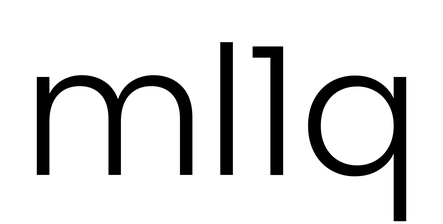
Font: Poppins-Light